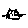
Label: cat